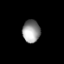
Tissue: lung
Cell type: Endothelial cells
Senescence score: 0.6539
Nuclear area (px): 389
Mean DAPI intensity: 148.735